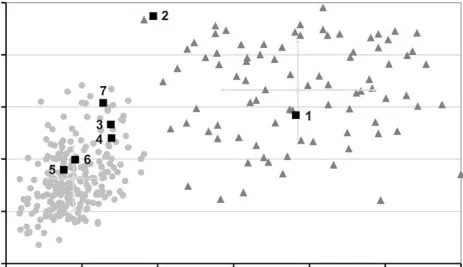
Determination of mitogen response (G0/G1) and radiosensitivity (G2/GF) via bivariate flow cytometry. Circles: radiation resistant cases (controls); Triangles: radiosensitive cases (ataxia telangiectasia, AT). Squares: patient blood samples analyzed at different time points prior to (1) and after HSCT (2-7). BMT was performed in May 2002. Immunosuppression following BMT caused lack of mitogen response (time point 2).
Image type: pathology (fish)